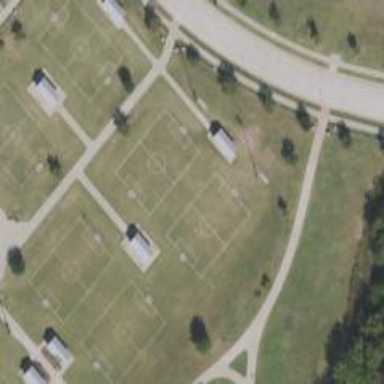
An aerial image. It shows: Soccer pitch designated for leisure and sports activities.